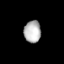
Tissue: lung
Cell type: Myeloid cells
Senescence score: 0.6253
Nuclear area (px): 370
Mean DAPI intensity: 179.105